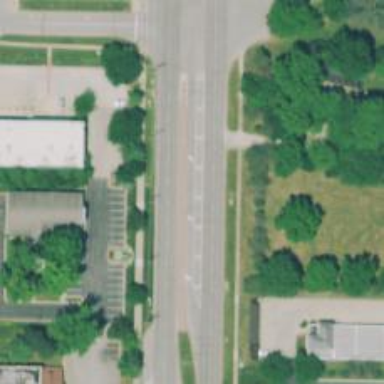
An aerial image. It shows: Solid road edge marking.